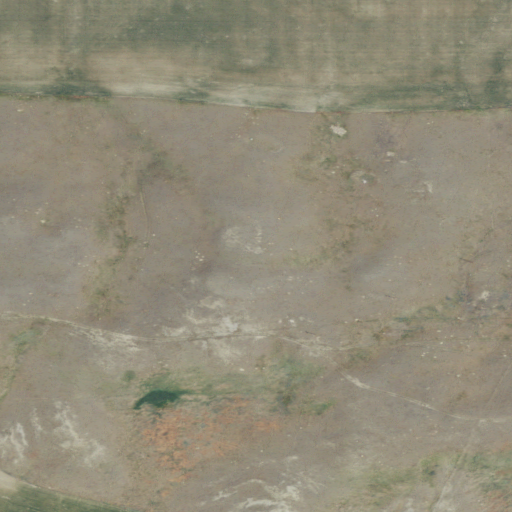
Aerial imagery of mountain in Montana named Raglan Butte containing grassland, cultivated crops, and shrub